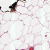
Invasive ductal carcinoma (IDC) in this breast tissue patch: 0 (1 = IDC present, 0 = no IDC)